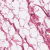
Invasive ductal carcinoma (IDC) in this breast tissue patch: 0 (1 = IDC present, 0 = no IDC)